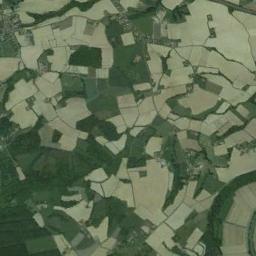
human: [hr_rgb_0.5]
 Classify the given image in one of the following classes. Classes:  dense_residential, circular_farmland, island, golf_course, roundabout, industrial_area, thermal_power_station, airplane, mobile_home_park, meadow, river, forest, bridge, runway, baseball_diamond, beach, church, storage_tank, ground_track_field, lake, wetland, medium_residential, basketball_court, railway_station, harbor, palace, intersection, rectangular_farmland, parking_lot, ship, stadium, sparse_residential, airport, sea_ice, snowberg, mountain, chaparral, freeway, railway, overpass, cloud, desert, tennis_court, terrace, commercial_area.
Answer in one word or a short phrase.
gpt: rectangular_farmland